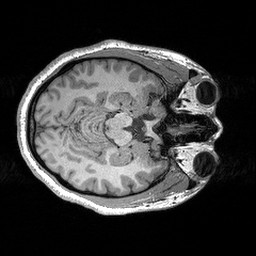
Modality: T1w
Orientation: axial
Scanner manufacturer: siemens
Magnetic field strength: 3 T
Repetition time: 2.3 s
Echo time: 0.00298 s